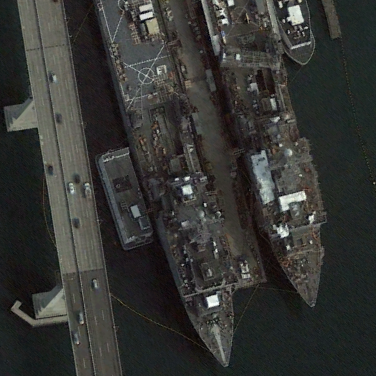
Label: combat